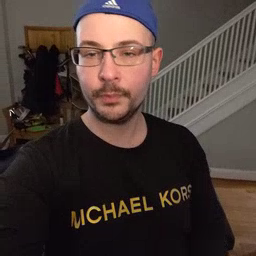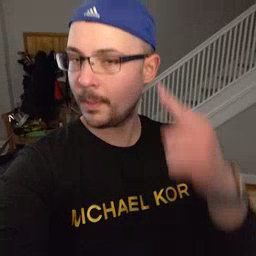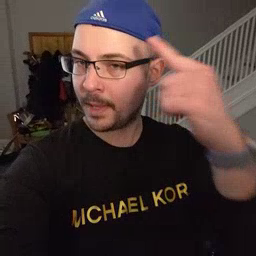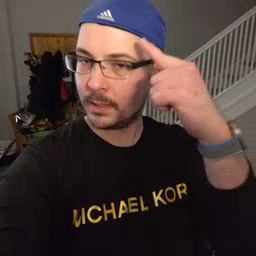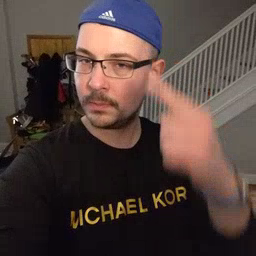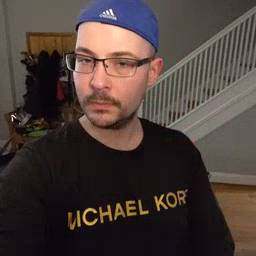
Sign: penny